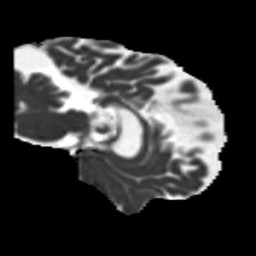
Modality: MD
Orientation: sagittal
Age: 73
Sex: female
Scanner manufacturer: siemens
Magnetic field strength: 3 T
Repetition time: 5.25 s
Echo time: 0.08 s